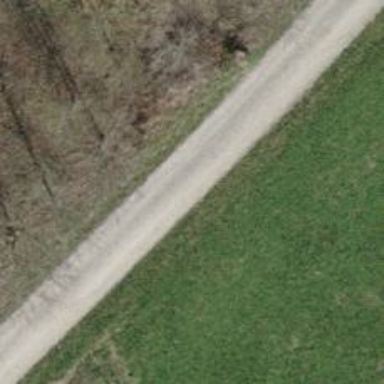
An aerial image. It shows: Compacted track with grade2 surface.